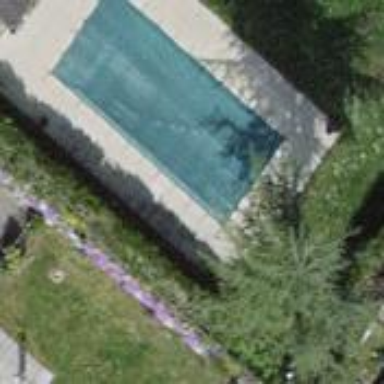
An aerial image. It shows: Swimming pool located in leisure land.